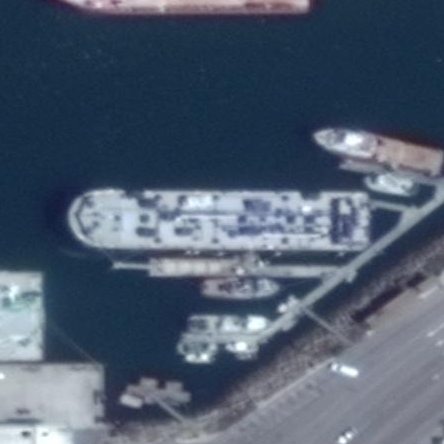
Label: civil